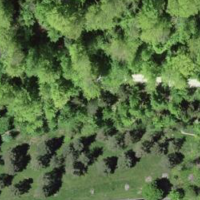
EUNIS habitat code: 44
Species observed at this site:
Lathyrus vernus
Pholidoptera griseoaptera
Phaneroptera falcata
Lamium galeobdolon